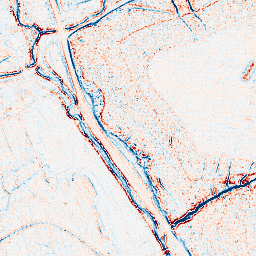
Category: edge_preserving
Decomposition family: anisotropic_diffusion
Decomposition parameters: iterations: 5
kappa: 30
gamma: 0.1
Upsampling method: linear_exact
Upsampling parameters: scale: 8
Upsampling scale: 8